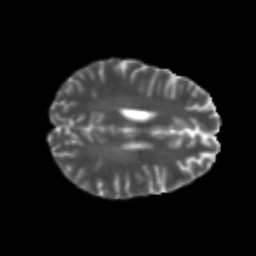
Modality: T2w
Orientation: axial
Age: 22
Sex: female
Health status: healthy
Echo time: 0.074 s